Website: crate-barrel
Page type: customer-info-address
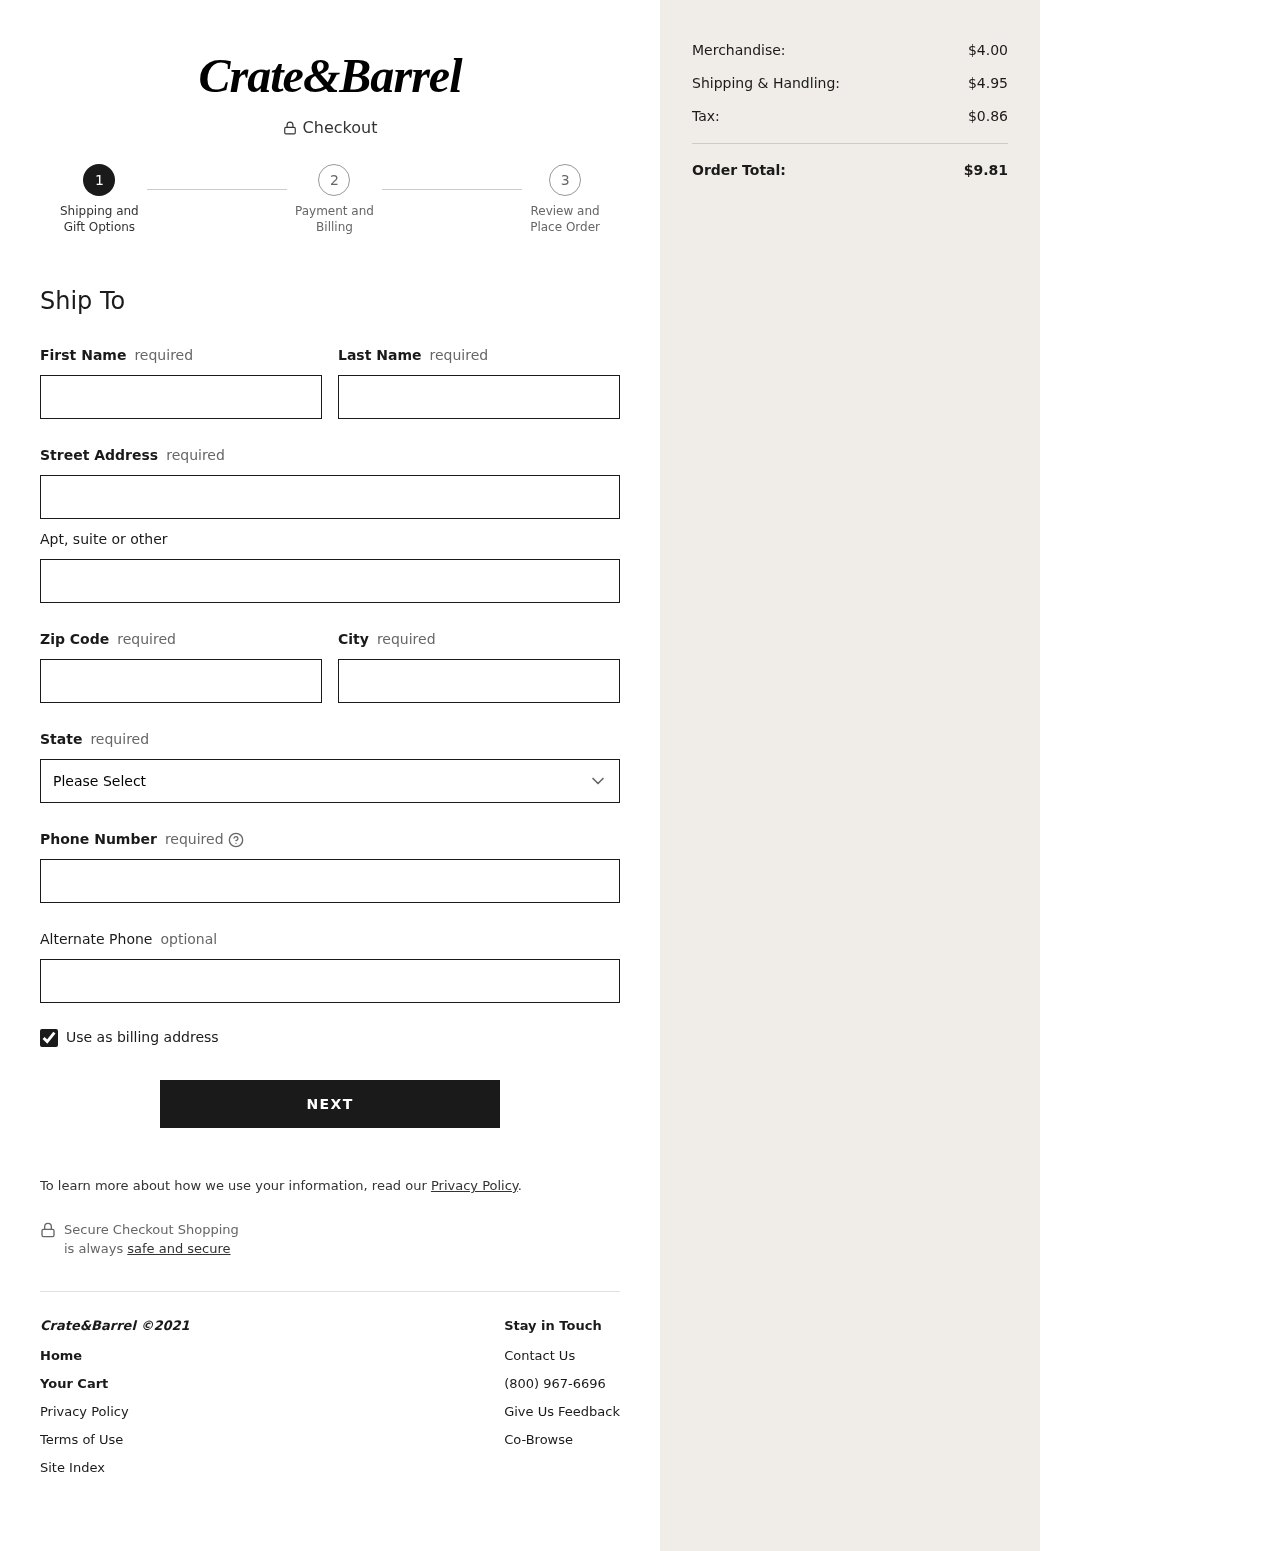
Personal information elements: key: PII_STATE
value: North Dakota
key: PII_FIRSTNAME
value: Jessica
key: PII_LASTNAME
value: Howard
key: PII_STREET
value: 889 Ramos Pines Apt. 524
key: PII_STREET2
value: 869 Jorge Cliff
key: PII_POSTCODE
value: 26183
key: PII_CITY
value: West Victoriaton
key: PII_PHONE
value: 9505098189
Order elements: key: ORDER_SUBTOTAL
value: $4.00
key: ORDER_SHIPPING_COST
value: $4.95
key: ORDER_TAX
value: $0.86
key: ORDER_TOTAL
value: $9.81